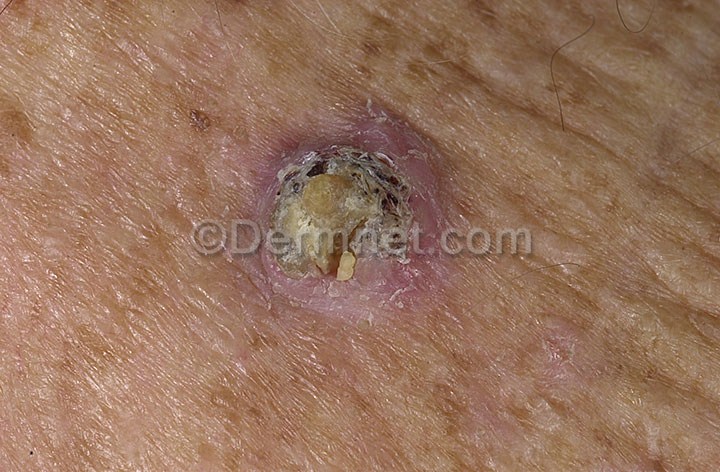
Disease: Seborrheic Keratoses and other Benign Tumors